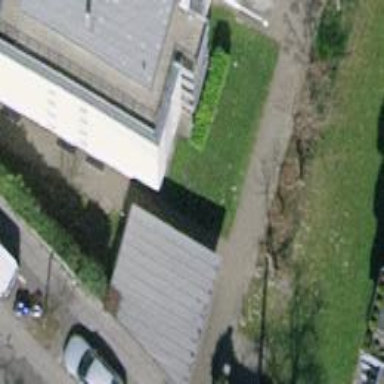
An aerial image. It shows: Shed building.